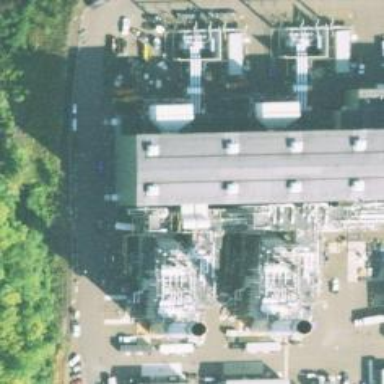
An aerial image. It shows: Gas turbine generator is in use.